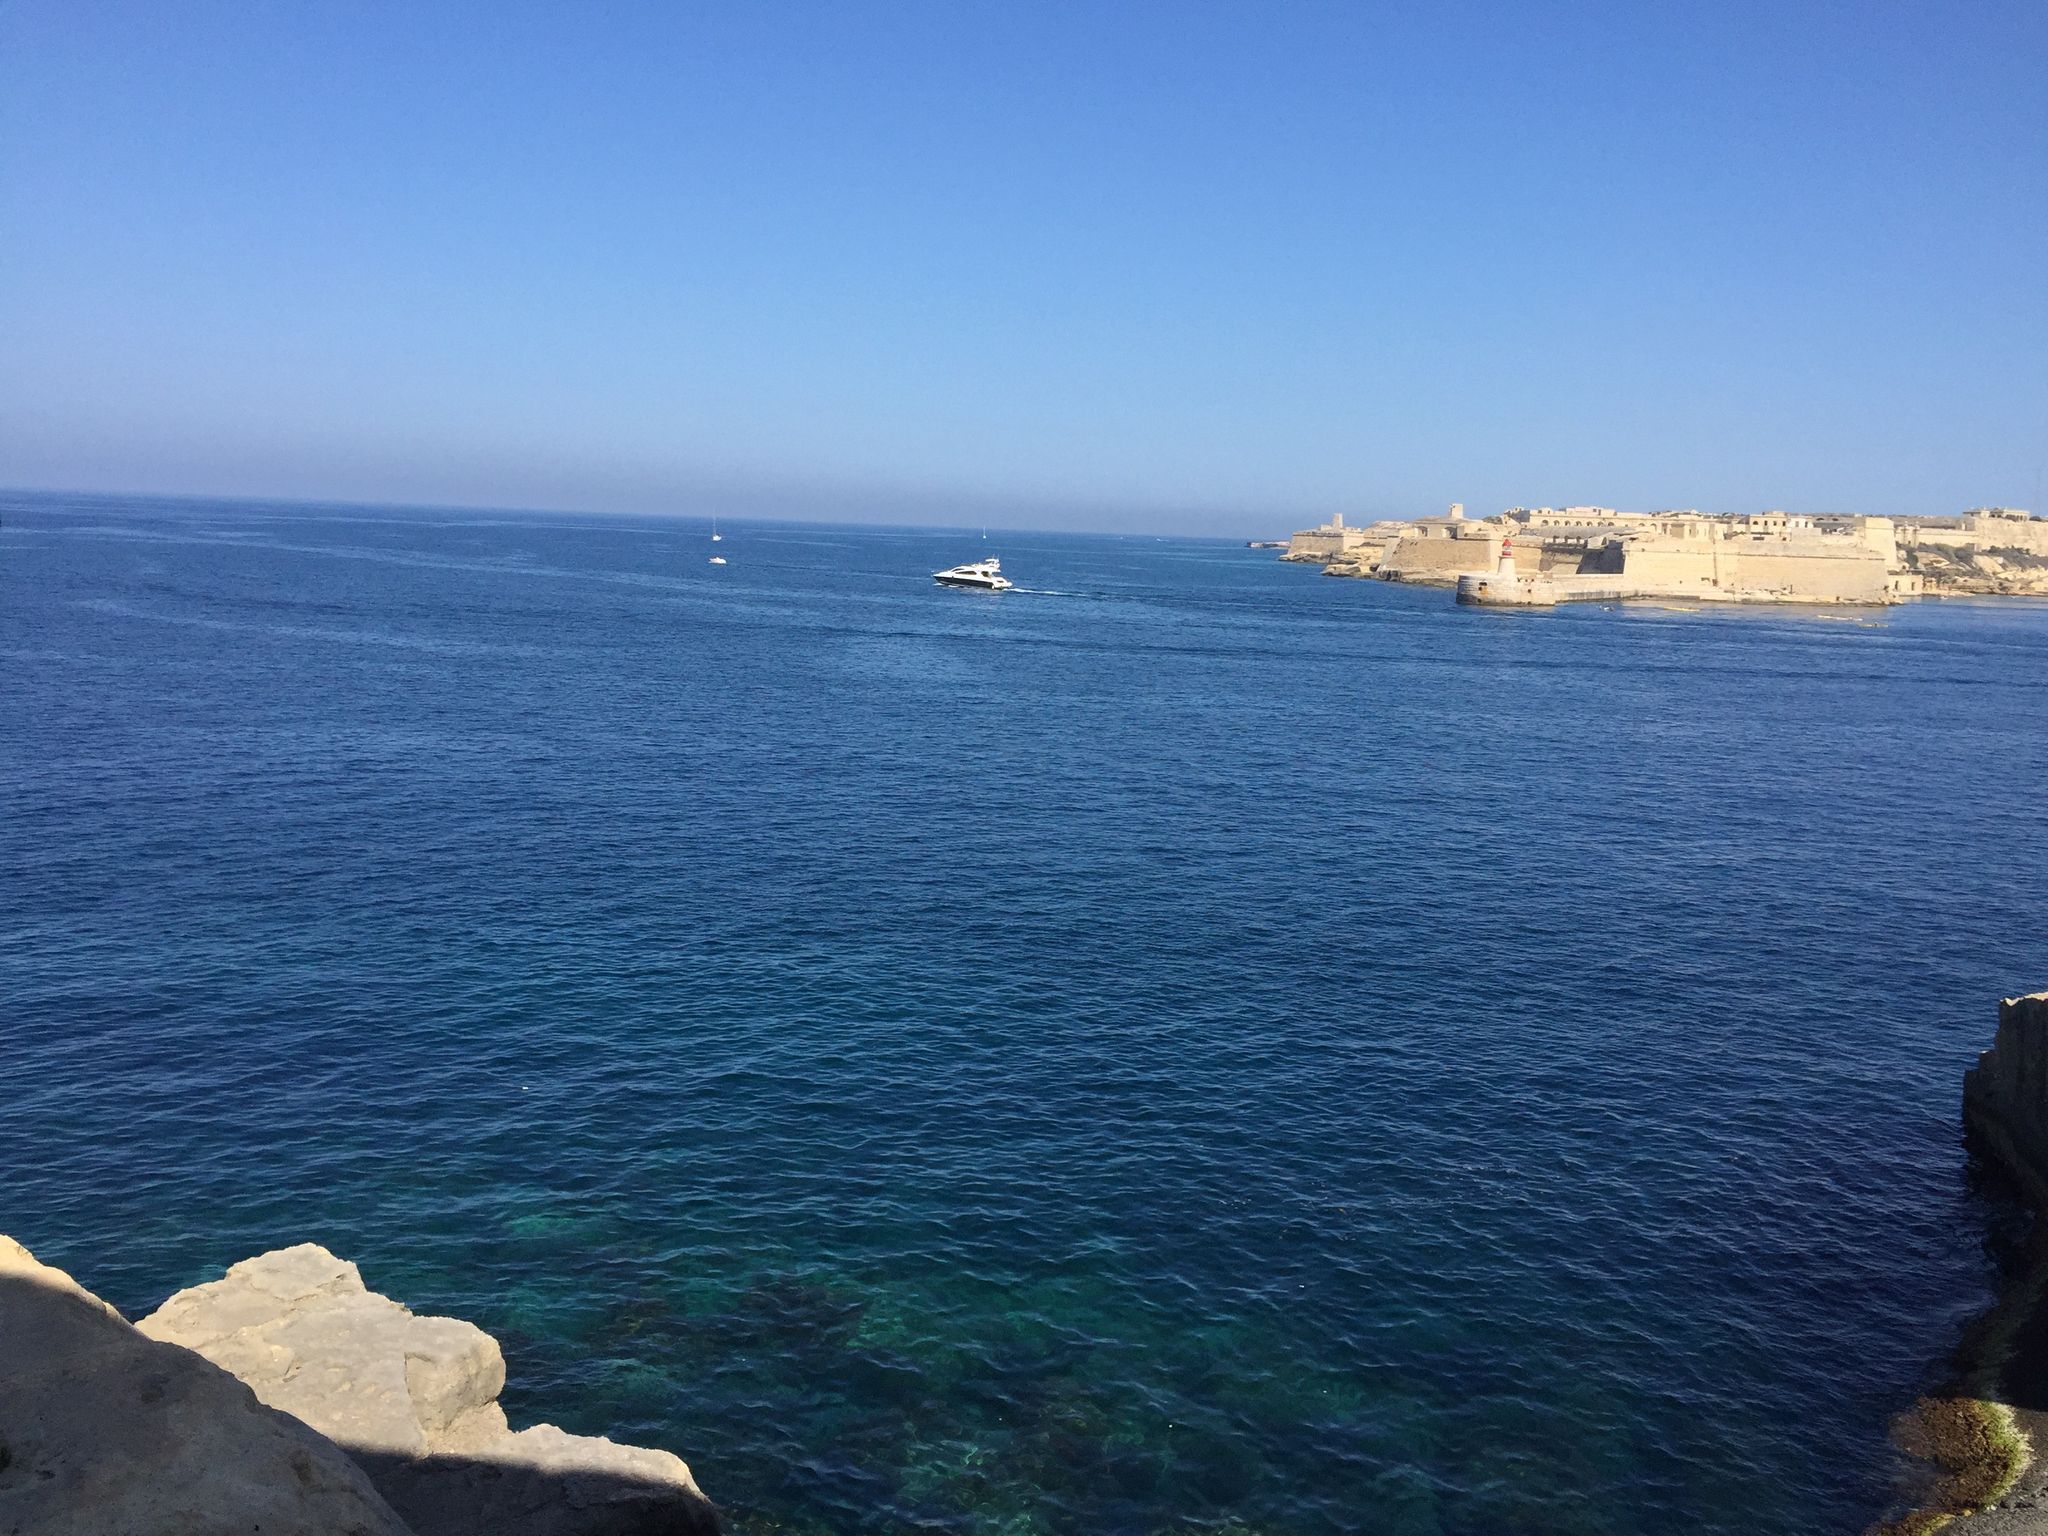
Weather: snowy
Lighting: day
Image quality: slightly poor
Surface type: fields
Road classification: unclassified, service
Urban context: urban centre
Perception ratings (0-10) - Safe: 7.12, Lively: 5.24, Beautiful: 8.07, Boring: 8.57, Depressing: 2.08, Wealthy: 1.72